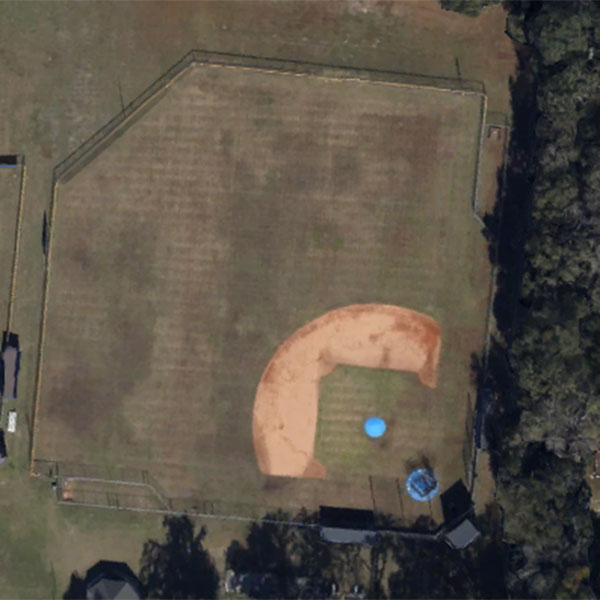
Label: BaseballField